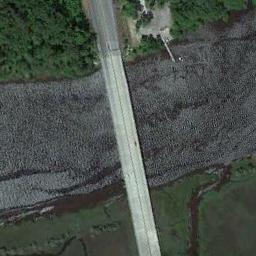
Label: bridge